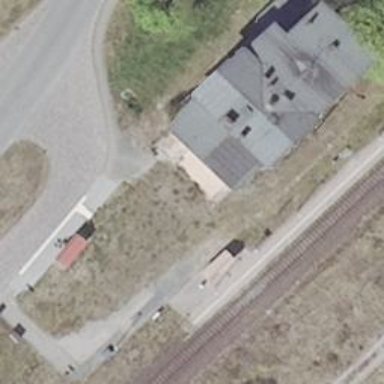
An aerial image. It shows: Public transport station located at railway halt.